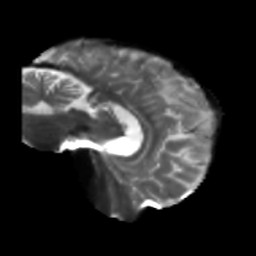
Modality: T2w
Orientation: sagittal
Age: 42
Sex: male
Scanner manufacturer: siemens
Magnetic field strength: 3 T
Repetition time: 5.25 s
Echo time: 0.08 s